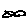
Label: fish